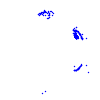
Particle: electron